Interaction volume radius: 5 \u00c5
Interaction volume height: 15 \u00c5
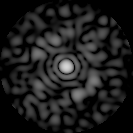
Disorder parameter: 0.8308